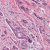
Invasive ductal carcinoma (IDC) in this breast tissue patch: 1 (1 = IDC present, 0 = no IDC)